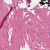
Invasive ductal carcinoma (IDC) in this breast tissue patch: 0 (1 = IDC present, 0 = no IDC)